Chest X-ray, PA view. Patient: 33 years old, sex M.
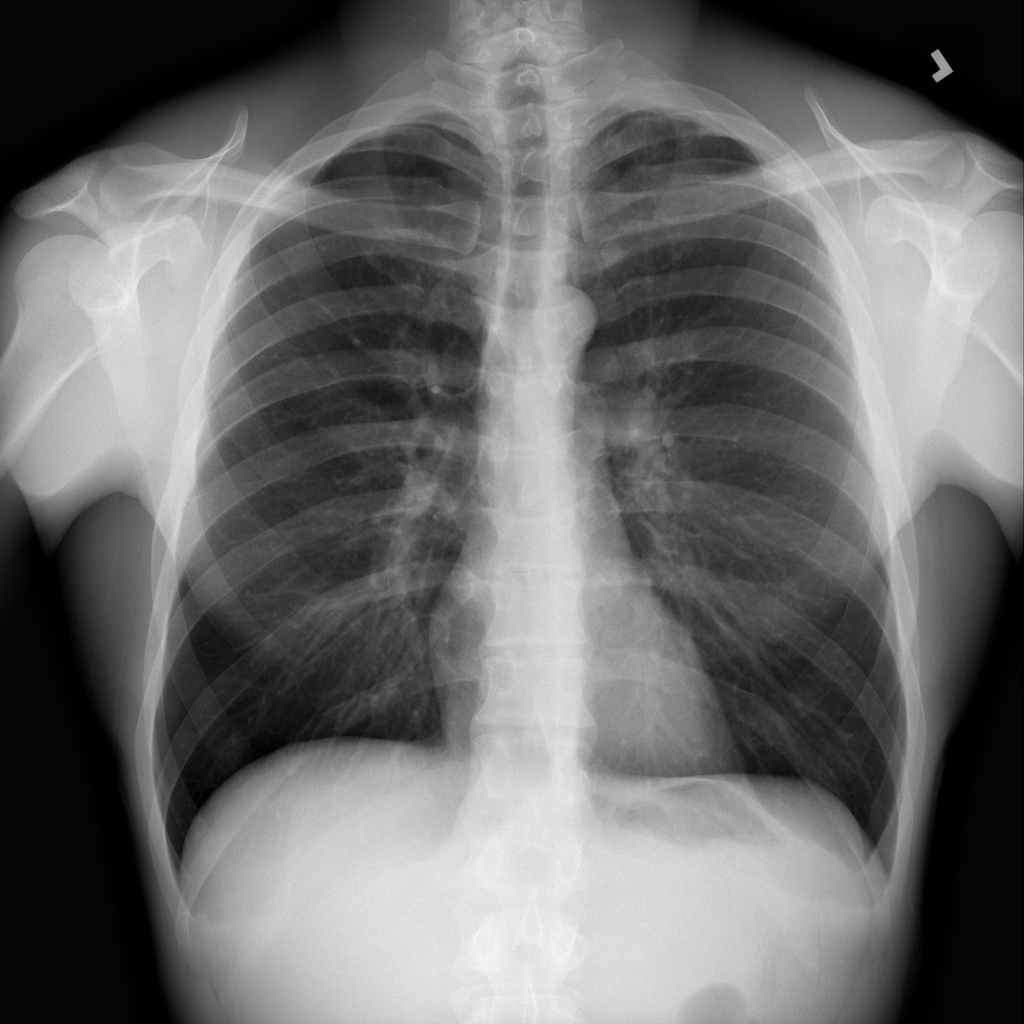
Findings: No Finding